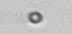
Label: nanoplankton_mix